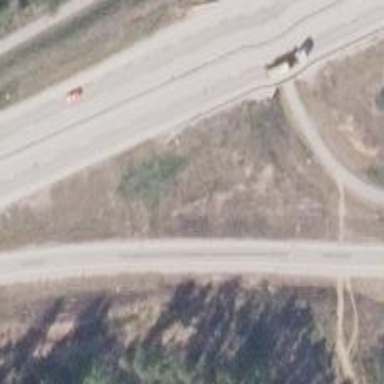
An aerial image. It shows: Trunk link road with asphalt surface. The road has functional class of tertiary.